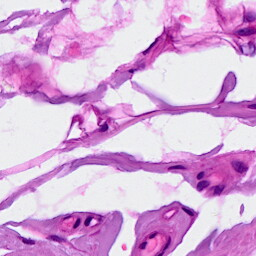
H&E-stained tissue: Breast